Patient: sex F, age 72
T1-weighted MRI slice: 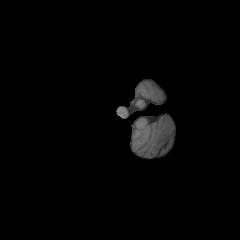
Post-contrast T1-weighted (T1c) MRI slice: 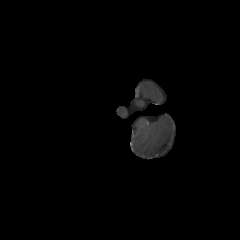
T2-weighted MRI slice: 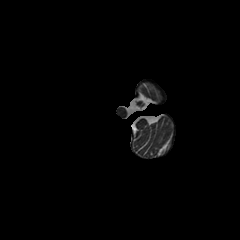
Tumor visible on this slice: no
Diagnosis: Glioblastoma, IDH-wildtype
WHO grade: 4